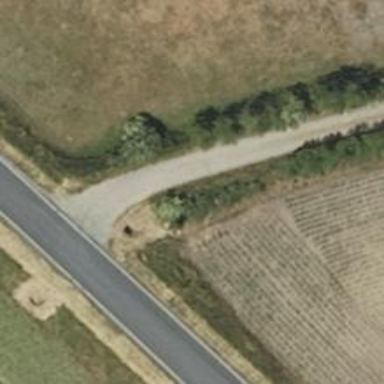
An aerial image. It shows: Service road with ground surface. The track type is grade 3.